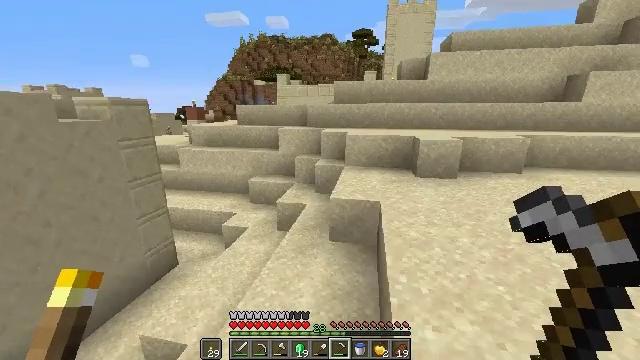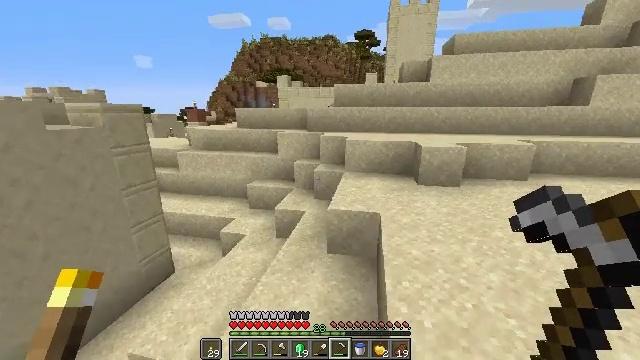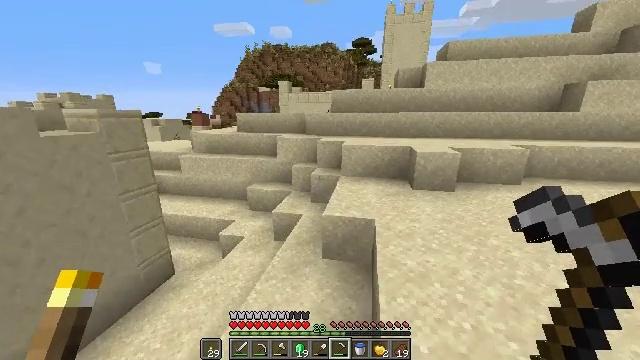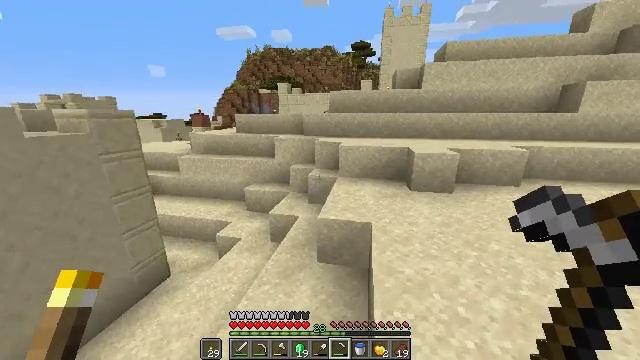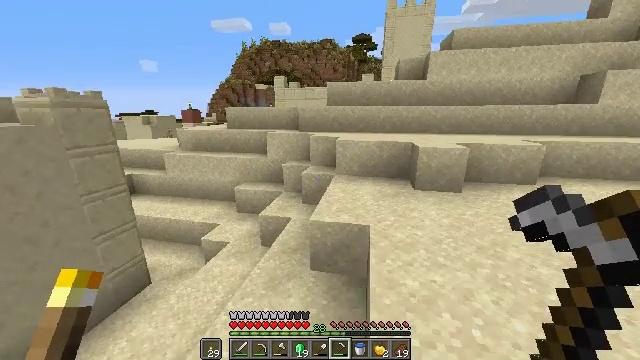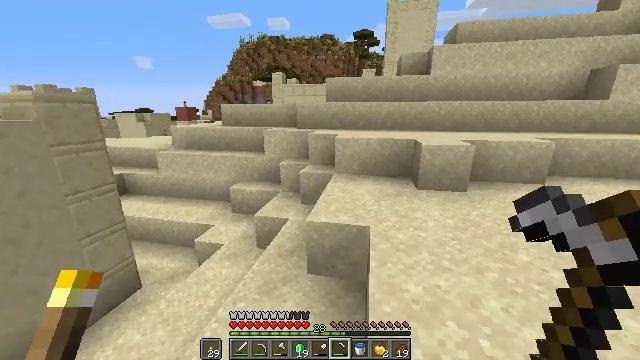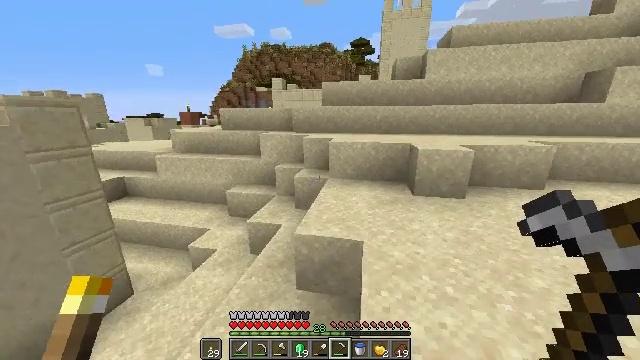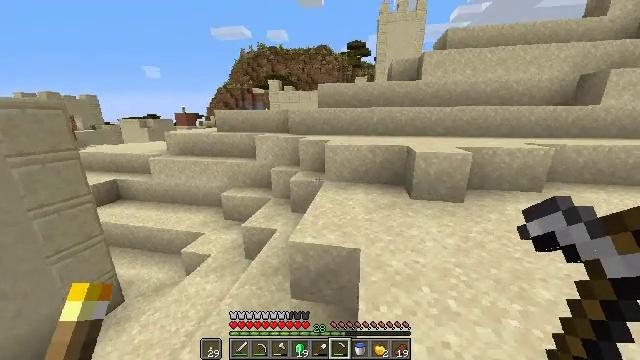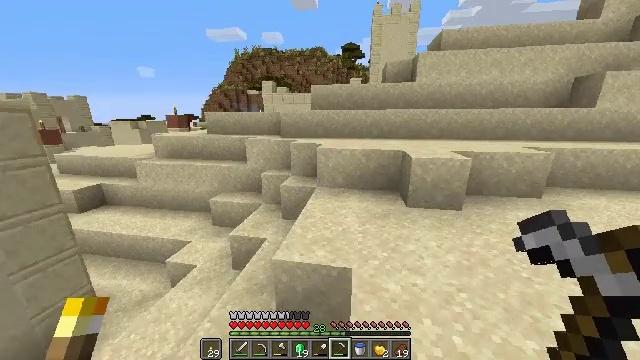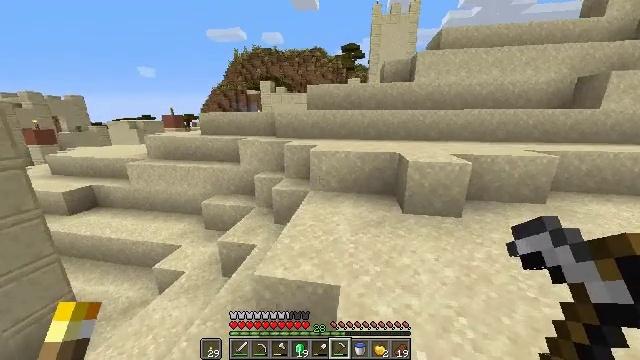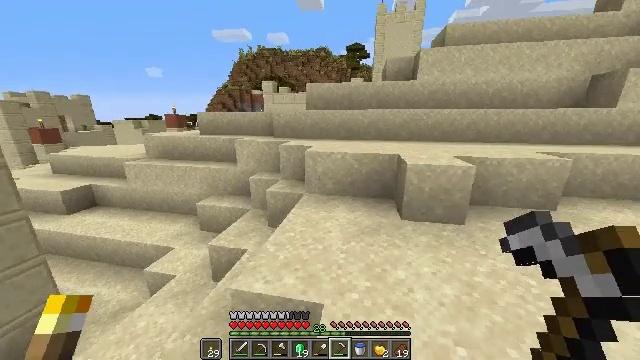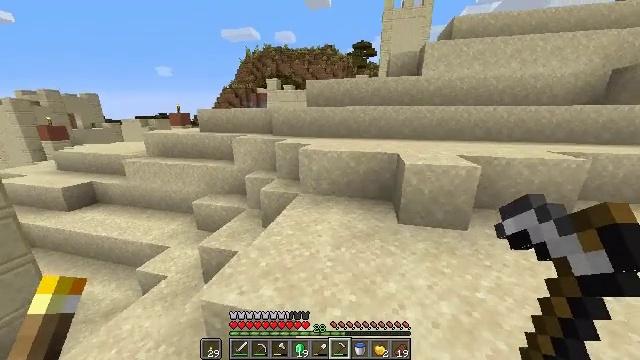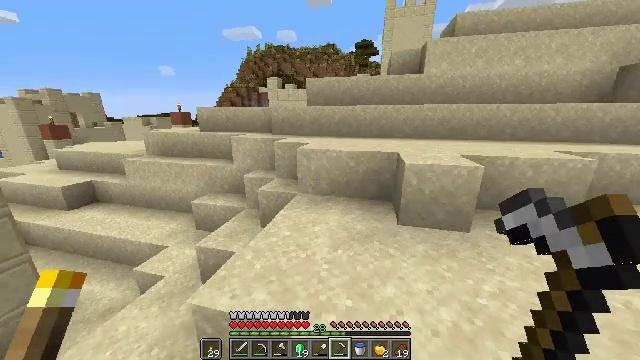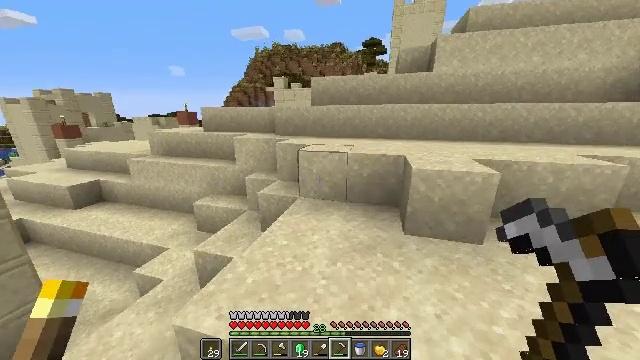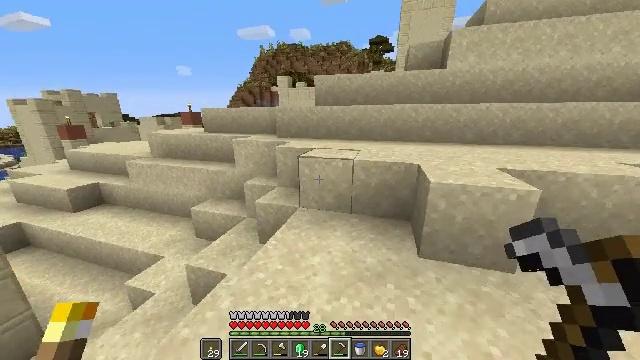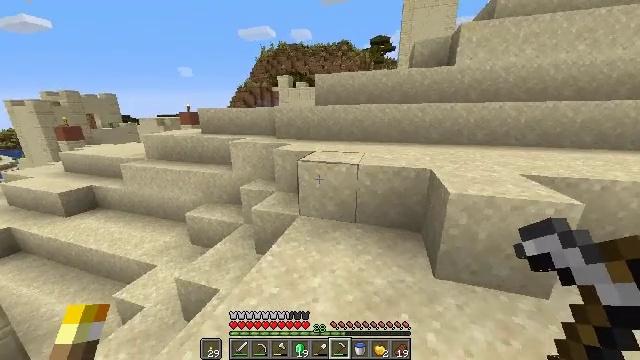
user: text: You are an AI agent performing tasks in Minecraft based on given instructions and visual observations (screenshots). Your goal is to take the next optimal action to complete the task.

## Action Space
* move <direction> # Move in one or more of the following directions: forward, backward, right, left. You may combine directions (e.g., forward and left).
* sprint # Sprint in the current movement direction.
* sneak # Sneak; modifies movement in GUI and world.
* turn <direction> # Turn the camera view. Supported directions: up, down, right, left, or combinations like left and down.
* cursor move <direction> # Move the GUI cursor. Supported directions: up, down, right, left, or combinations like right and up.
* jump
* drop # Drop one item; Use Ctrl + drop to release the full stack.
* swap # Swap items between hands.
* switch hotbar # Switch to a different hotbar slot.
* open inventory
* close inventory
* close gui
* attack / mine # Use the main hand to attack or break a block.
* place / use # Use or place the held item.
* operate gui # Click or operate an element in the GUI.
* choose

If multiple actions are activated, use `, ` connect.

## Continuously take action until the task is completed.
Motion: motion action
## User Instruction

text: Attack the hay block to get hay.
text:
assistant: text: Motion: move forward and move right, sprint, jump
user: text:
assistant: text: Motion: move forward and move right, sprint
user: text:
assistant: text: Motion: move forward and move right, sprint
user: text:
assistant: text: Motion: move forward and move right, sprint
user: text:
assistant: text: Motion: move forward, sprint
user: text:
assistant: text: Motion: move forward, sprint
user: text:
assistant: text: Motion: move forward, sprint
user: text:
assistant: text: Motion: move forward and move right, sprint, turn right
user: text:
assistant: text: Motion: move forward and move right, sprint
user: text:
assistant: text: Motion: move forward and move right, sprint, turn left
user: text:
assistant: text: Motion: move forward and move right, sprint, turn left
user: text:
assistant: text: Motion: move forward, sprint
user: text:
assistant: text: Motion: move forward, sprint, turn left
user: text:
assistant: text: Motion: move forward, sprint, turn left
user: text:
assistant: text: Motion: move forward, sprint
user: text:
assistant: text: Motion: move forward, sprint, turn left
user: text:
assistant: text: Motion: move forward, sprint, turn left
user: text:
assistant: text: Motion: move forward, sprint, turn left
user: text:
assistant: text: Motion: move forward, sprint, turn left
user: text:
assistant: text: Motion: move forward, sprint
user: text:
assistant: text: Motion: move forward, sprint, turn left, jump
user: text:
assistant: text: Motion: move forward and move right, sprint, turn left, jump
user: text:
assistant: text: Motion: move forward and move right, sprint, turn left, jump
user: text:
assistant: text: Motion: move forward and move right, sprint, turn left, jump
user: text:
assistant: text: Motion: move forward and move right, sprint, turn left
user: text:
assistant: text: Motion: move forward and move right, sprint
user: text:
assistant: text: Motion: move forward and move right, sprint
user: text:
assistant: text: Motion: move forward and move right, sprint
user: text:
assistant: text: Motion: move forward and move right, sprint
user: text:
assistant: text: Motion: move forward, sprint, turn right, jump